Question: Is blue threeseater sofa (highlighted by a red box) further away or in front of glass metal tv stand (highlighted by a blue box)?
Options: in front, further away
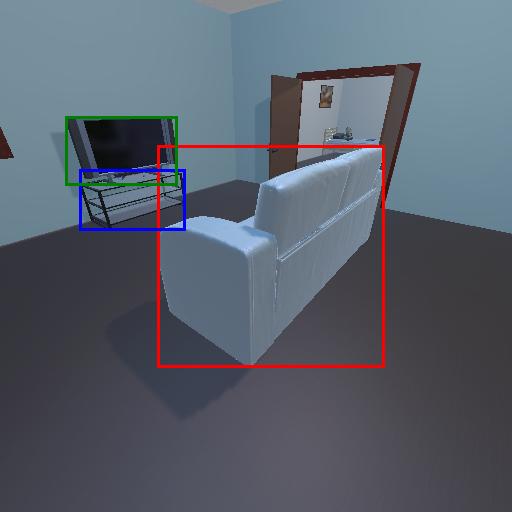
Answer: in front